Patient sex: M
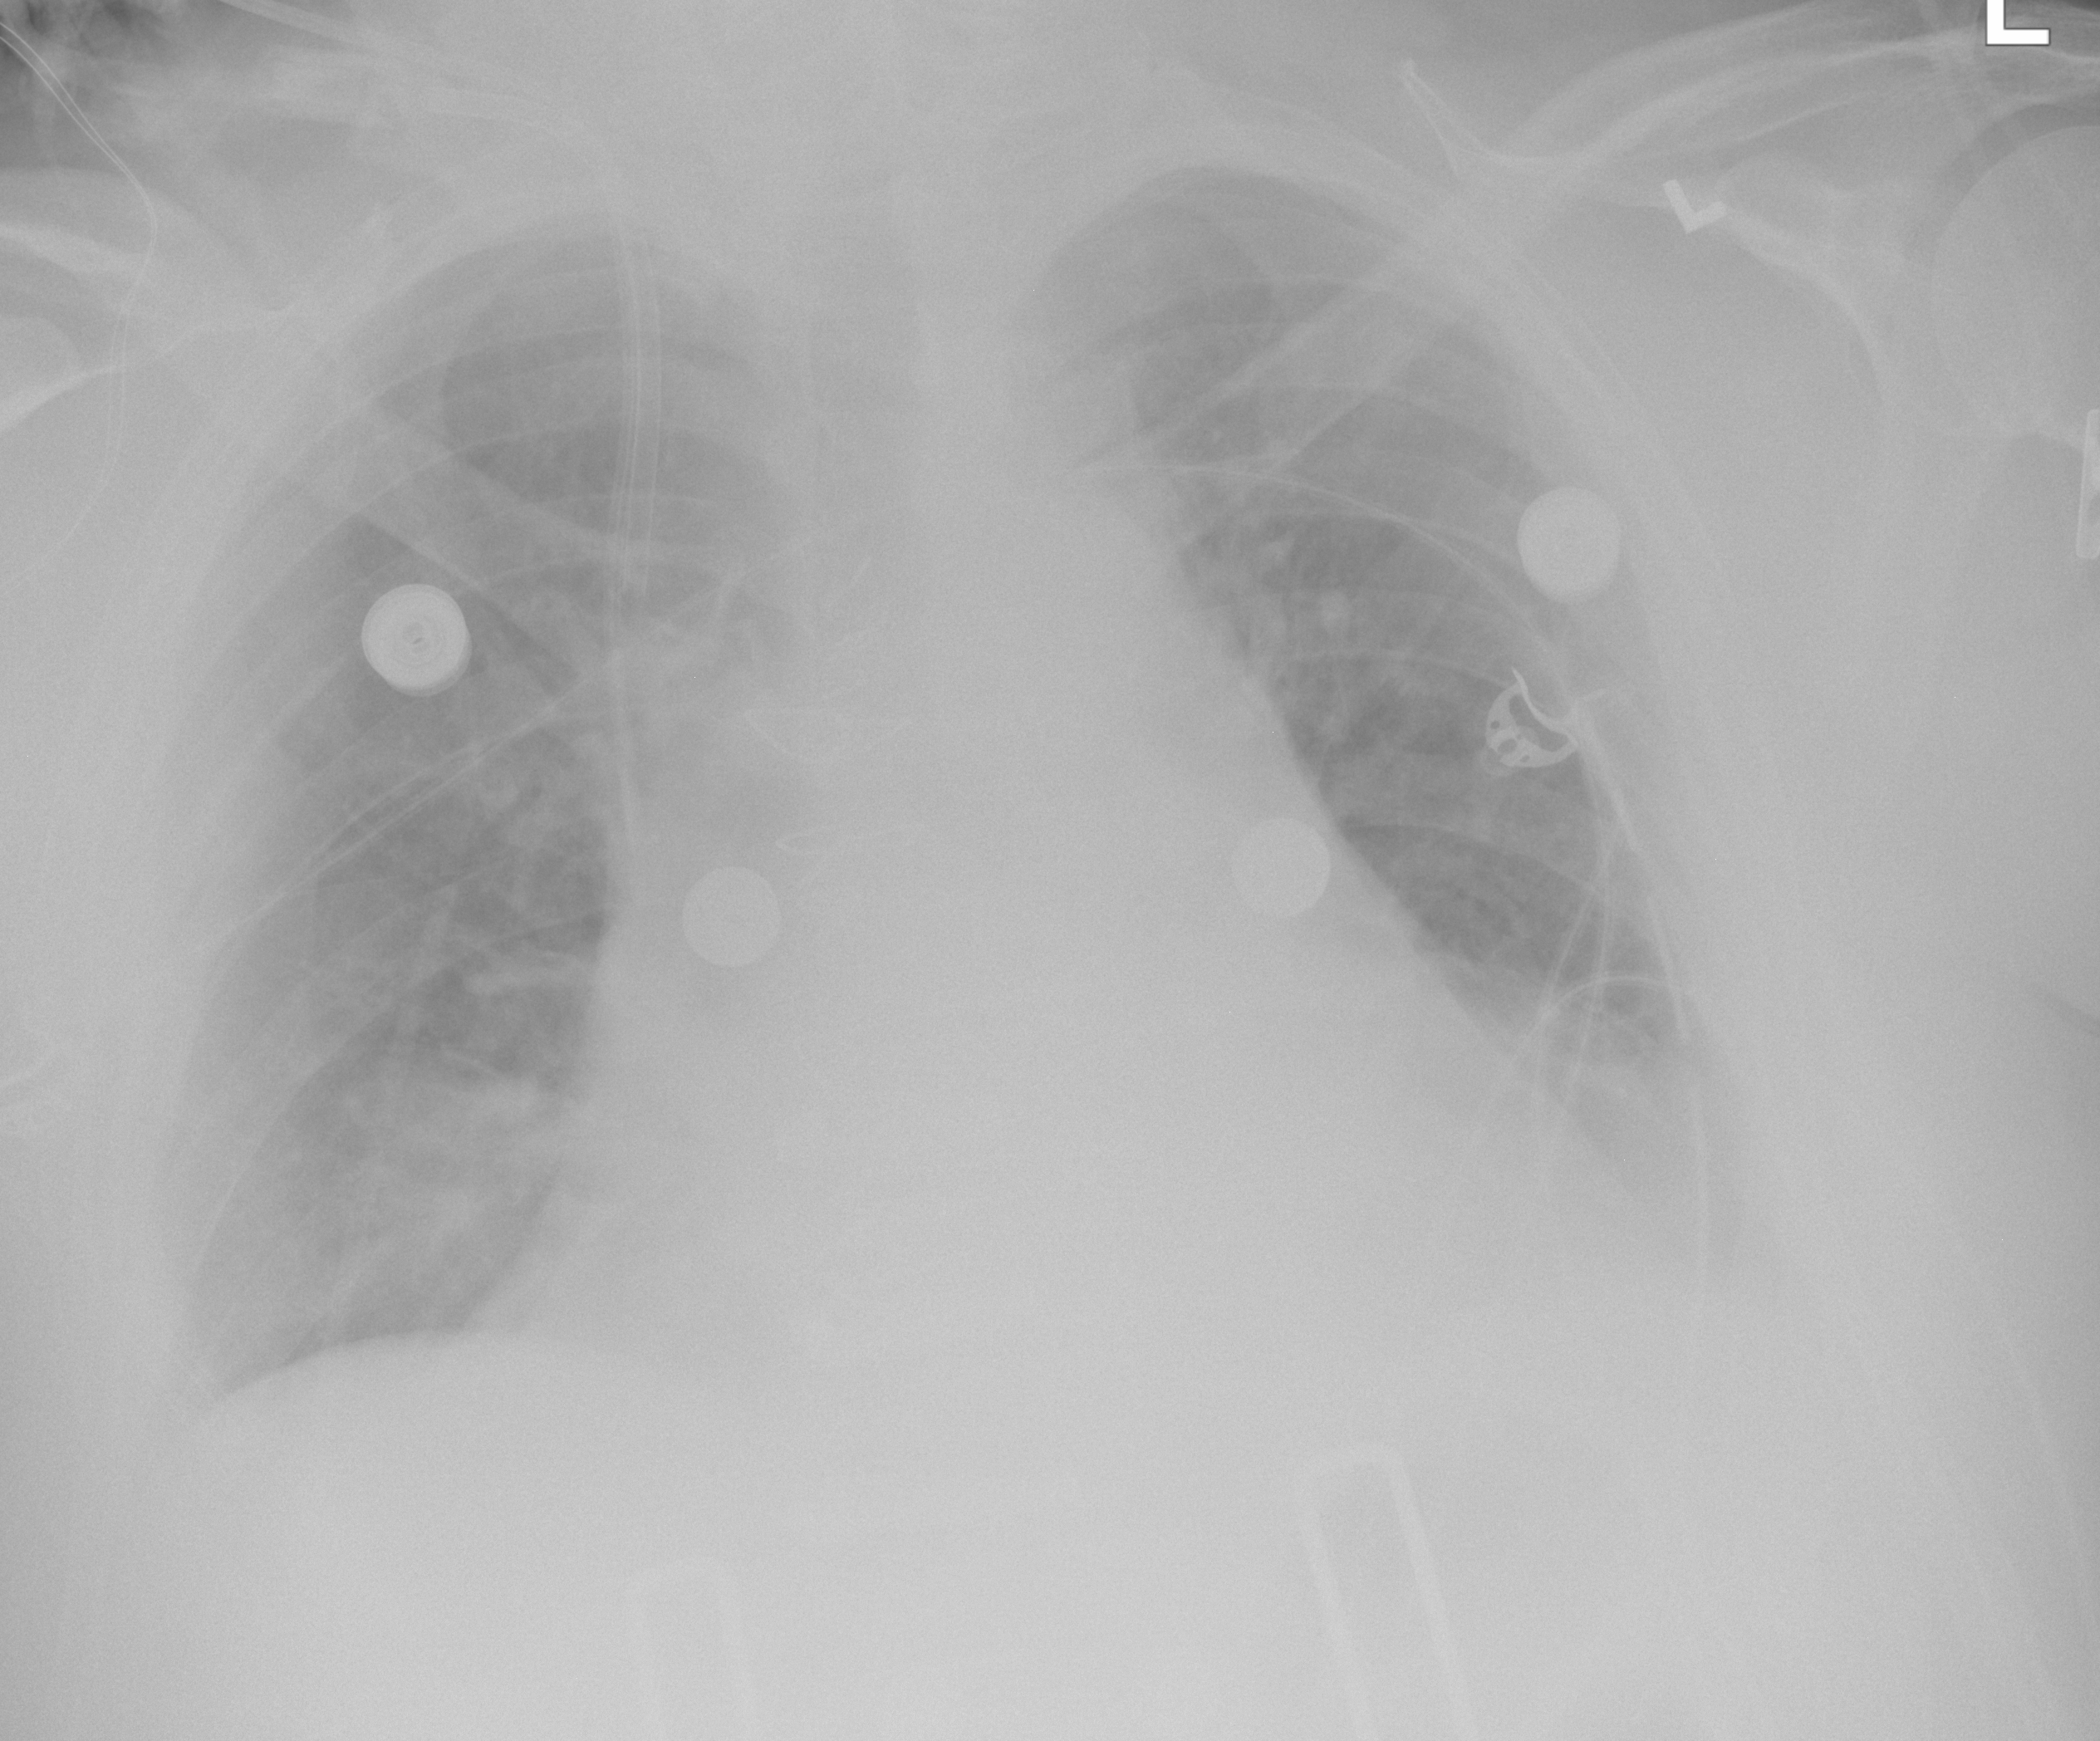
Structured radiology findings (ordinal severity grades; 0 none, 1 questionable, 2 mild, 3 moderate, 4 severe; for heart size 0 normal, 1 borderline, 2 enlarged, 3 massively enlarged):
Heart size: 2
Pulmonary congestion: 0
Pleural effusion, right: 0
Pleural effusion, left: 2
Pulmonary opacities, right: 0
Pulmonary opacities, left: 0
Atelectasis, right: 0
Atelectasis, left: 2